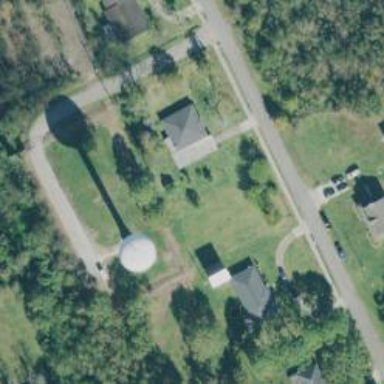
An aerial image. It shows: Water tower that is man-made.